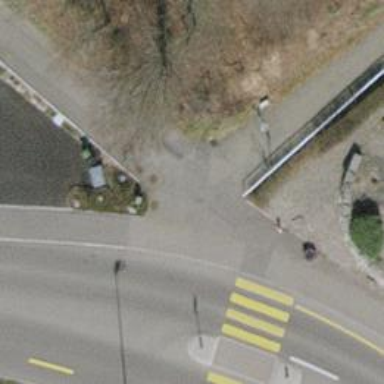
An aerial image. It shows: Sidewalk.